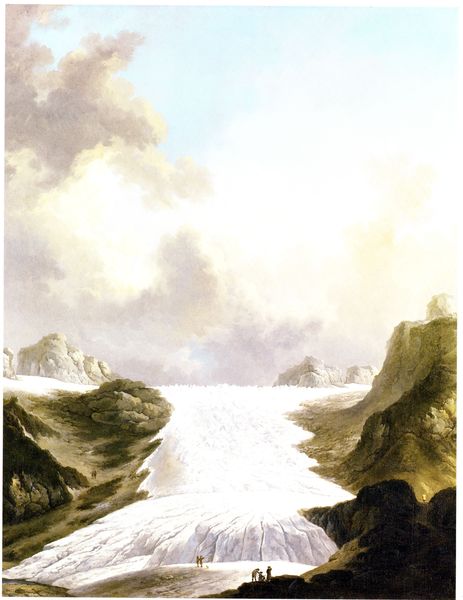
Titel: Der Rhônegletscher. Blick nach Nordosten
Künstler: Johann Heinrich Wüest
Standort: Zürich.
Institution: Kunsthaus
Schlagwörter: berg, blau, dunkel, felsen, gemälde, gestein, himmel, mann, schatten, wasser, weiß, wolken, aquarell, fluss, gelb, grün, landschaft, menschen, ocker, braun, grau, hell, hintergrund, licht, männer, schwarz, ausblick, blick, eis, gras, hund, schnee, wiese, wolke, beige, leute, stein, steine, weit, fünf, öl, ferne, horizont, horizontlinie, kalt, natur, sonnenaufgang, weite, gewässer, sonne, personen, tal, wasserfall, himmelblau, gischt, wellen, berge, fels, gebirge, gletscher, sonnenlicht, nebel, landschaftsmalerei, berglandschaft, winter, figuren, friedrich, romantik, schaum, strom, erhaben, naturgewalt, wandern, alpen, kälte, moräne, gletscherzunge, groß, blanc, bedrohlich, schaulustige, gestalten, rissig, mensche, karg, wanderer, zunge, schneefall, fjord, femme, ciel, nature, paysage, unheimlich, montagnes, schroff, bleu, montagne, froschperspektive, touristen, felden, gleißend, nuage, nuages, staffagen, wolkenbruch, skandinavien, landschat, spalte, hiver, neige, sublim, bergsteiger, gens, glace, erhabenes, sublimes, hommes, erstarrt, island, personnes, roche, roches, massif, glacier, massive